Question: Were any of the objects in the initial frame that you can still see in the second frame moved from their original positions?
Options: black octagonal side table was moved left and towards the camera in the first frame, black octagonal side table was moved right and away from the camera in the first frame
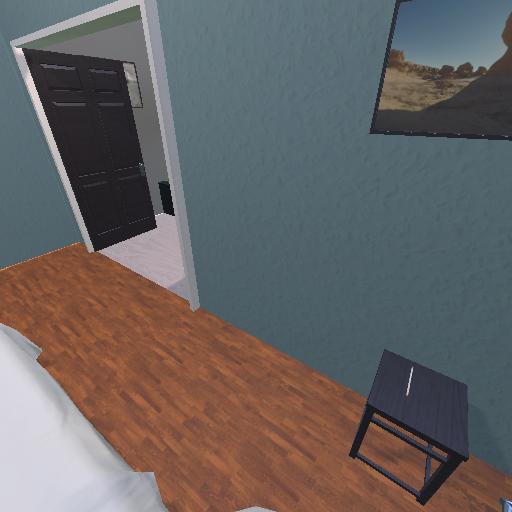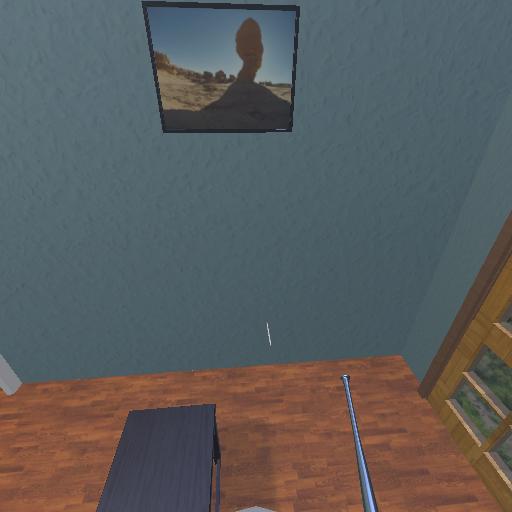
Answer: black octagonal side table was moved left and towards the camera in the first frame